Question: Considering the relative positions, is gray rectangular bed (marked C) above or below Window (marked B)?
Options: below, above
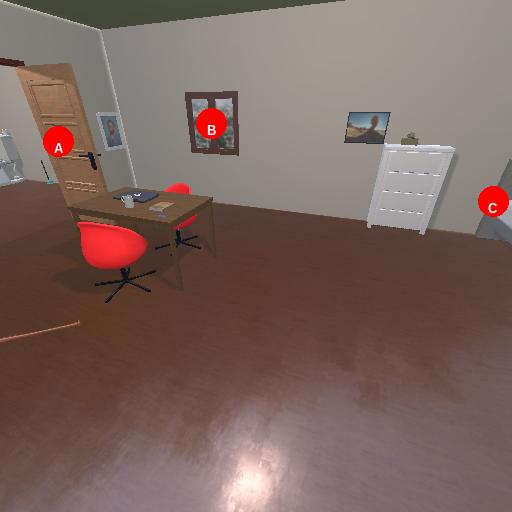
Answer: below